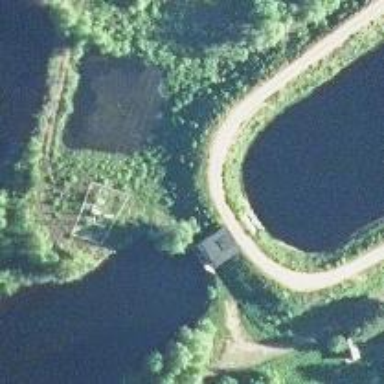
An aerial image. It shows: Hydro power generator.